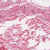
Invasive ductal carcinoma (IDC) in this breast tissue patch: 0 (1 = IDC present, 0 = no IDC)